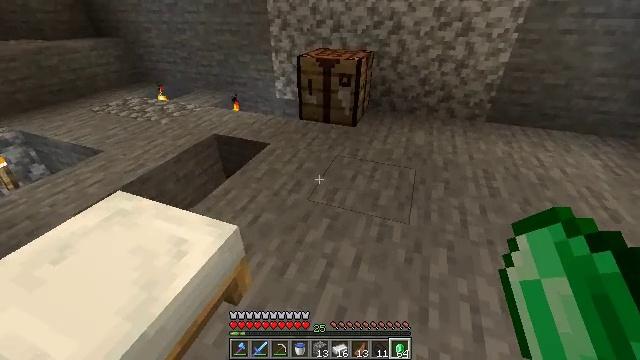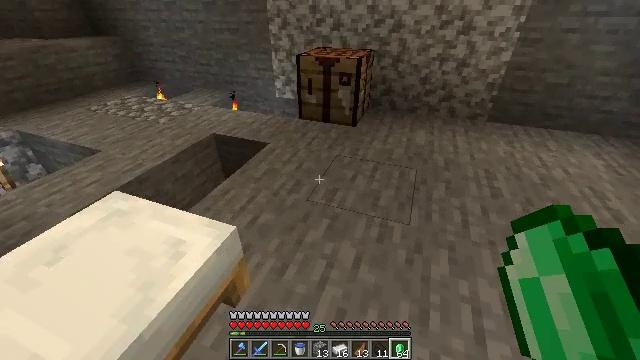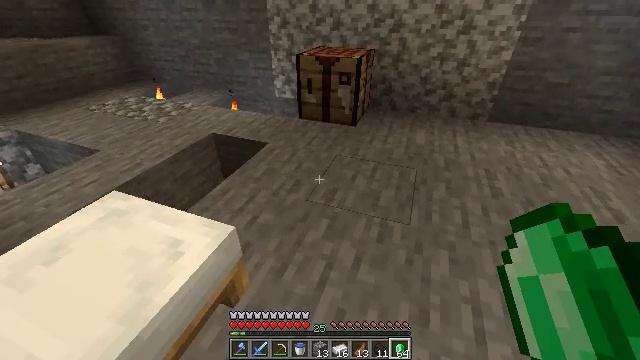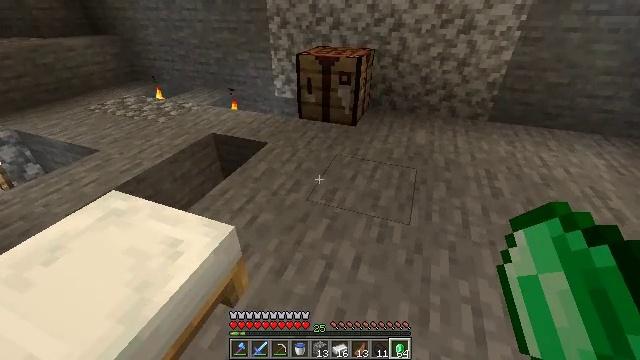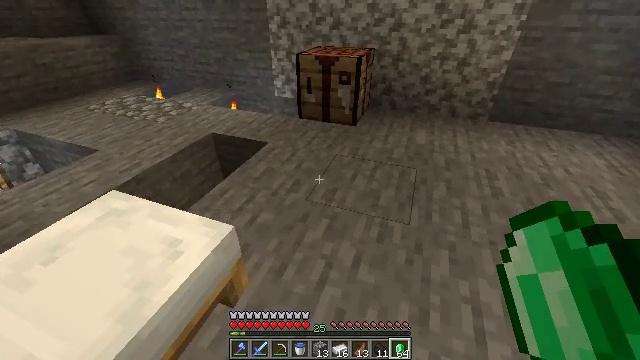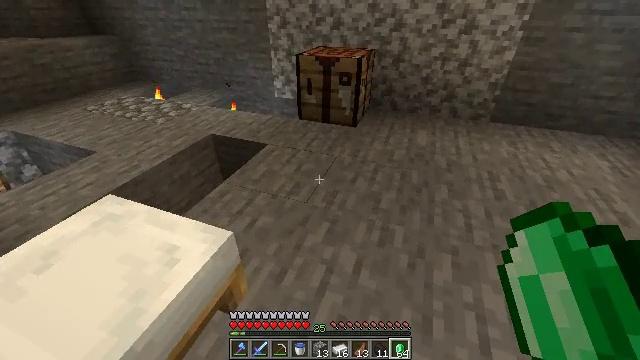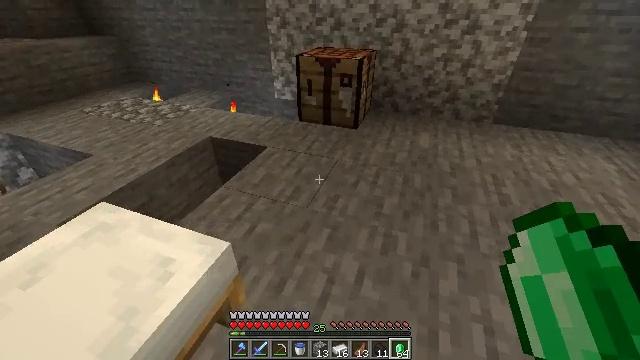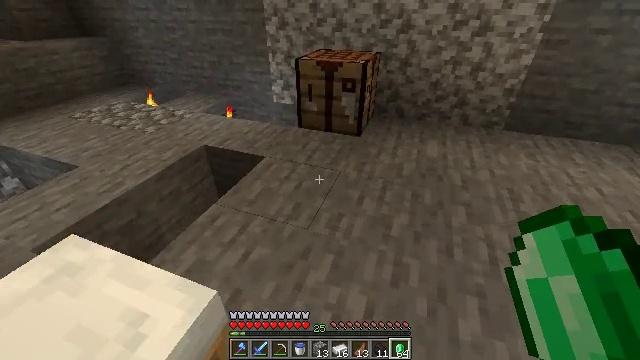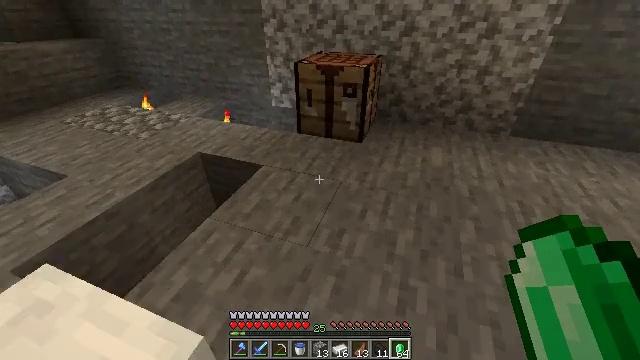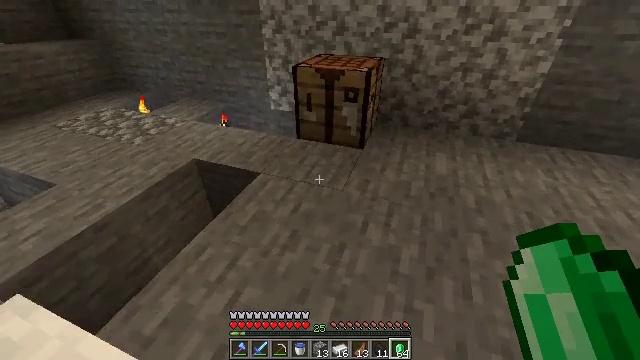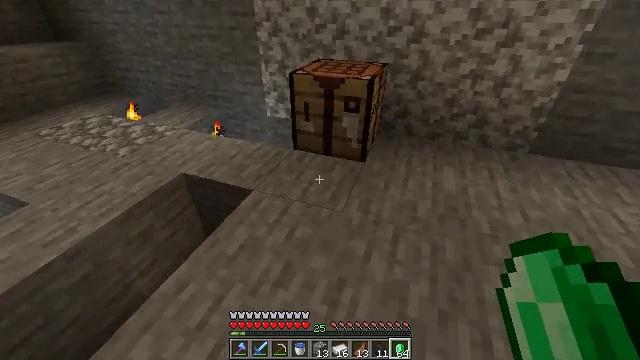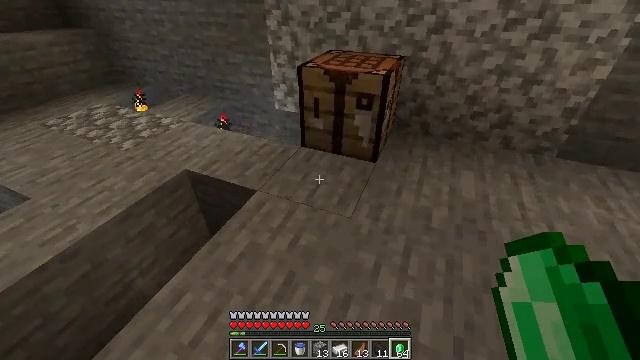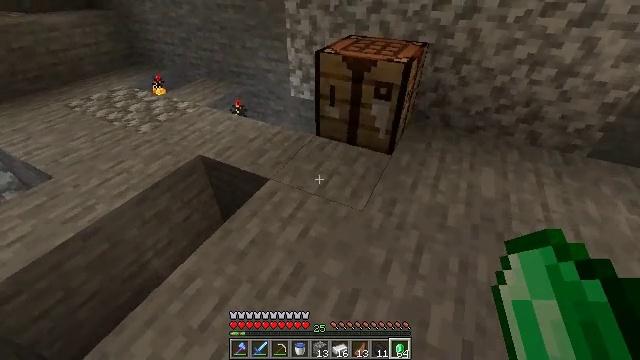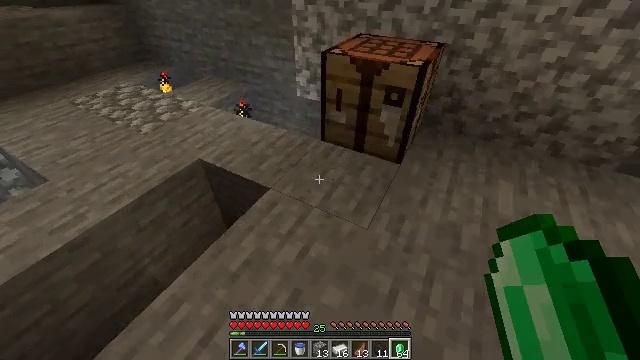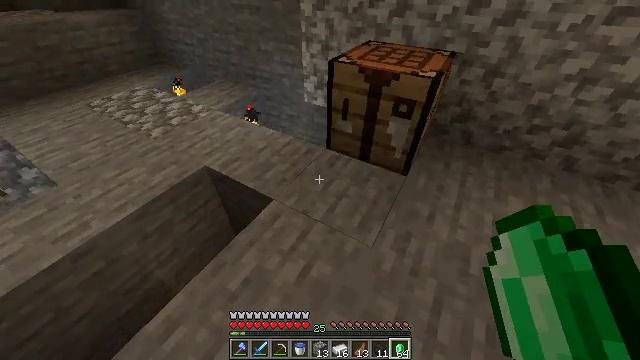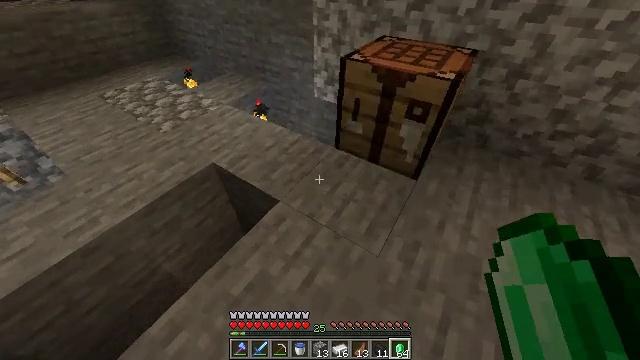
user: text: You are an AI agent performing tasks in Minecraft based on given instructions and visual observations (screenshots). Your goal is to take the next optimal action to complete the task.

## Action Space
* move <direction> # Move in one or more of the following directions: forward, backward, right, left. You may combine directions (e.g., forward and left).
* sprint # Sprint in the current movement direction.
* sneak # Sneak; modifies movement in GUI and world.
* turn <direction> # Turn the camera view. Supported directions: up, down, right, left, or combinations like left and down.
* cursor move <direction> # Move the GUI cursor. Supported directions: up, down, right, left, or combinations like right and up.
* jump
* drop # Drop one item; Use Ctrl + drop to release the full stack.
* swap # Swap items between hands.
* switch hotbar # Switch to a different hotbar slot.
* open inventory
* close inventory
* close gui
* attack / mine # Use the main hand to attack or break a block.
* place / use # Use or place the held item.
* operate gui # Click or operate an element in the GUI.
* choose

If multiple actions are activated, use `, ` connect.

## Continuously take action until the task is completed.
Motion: motion action
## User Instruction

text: Use diamonds to craft diamond leggings.
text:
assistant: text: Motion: no_op
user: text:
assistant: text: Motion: no_op
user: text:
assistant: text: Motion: no_op
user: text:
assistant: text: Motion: no_op
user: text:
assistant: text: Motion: move forward
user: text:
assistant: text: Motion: move forward
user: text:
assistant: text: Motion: move forward
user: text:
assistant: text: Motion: move forward
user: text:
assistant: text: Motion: move forward
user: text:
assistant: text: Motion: move forward
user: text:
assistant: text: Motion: move forward, turn left and down
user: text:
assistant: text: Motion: move forward, sprint, turn left and down
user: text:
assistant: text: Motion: move forward, sprint, turn left and down
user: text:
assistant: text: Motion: move forward, sprint, turn left and down
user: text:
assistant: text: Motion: move forward, sprint, turn left and down
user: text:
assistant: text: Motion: move forward, sprint, turn left and down
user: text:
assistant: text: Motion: move forward, sprint, turn left and down
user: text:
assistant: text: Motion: move forward, sprint
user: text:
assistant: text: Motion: move forward, turn left and down
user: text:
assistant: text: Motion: move forward, turn left and down
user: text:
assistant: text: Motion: move forward, turn left and down
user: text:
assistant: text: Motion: move forward, turn left and down
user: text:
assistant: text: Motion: move forward, turn down
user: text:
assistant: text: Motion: move forward and move right
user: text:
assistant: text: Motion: move forward and move right, turn left and down
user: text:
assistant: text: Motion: move right, turn left and down
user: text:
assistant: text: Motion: move right, turn left and down
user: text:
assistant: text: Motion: move back and move right, turn left
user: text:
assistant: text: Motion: move back and move right, turn left
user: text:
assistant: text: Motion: move back and move right, turn left and up